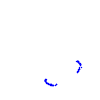
Particle: proton